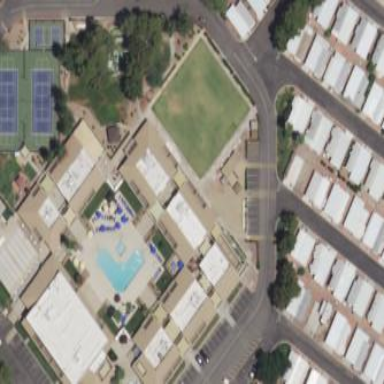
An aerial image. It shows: Lawn bowling pitch for leisure land sports.